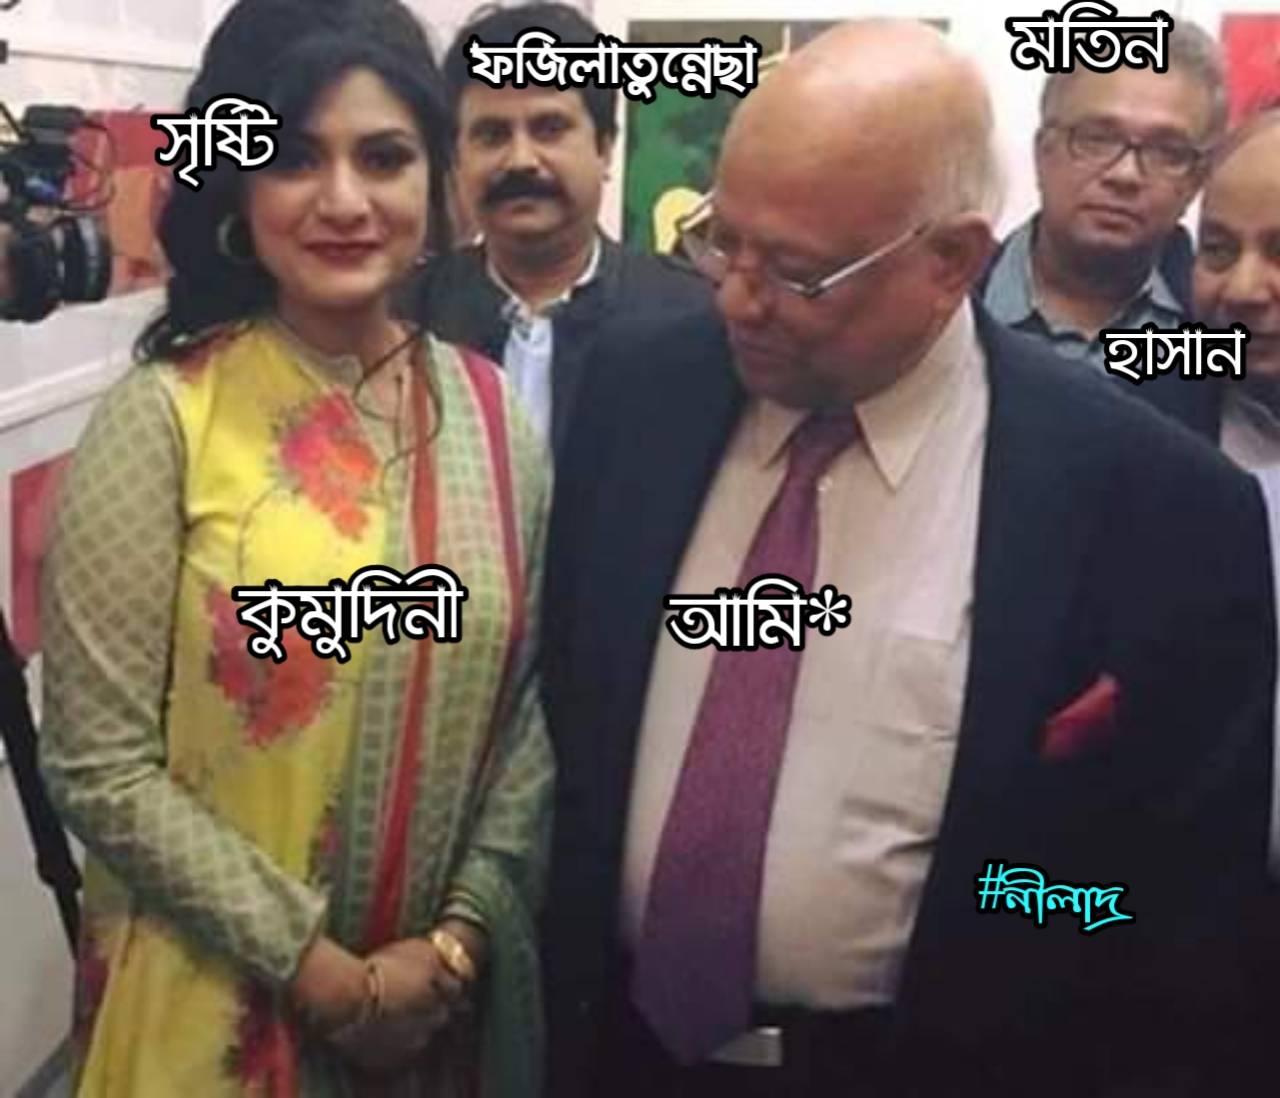
Caption: সৃষ্টি     ফজিলাতুন্নেছা   মতিন   কুমুদিনী   আমি*    হাসান
Label: hate